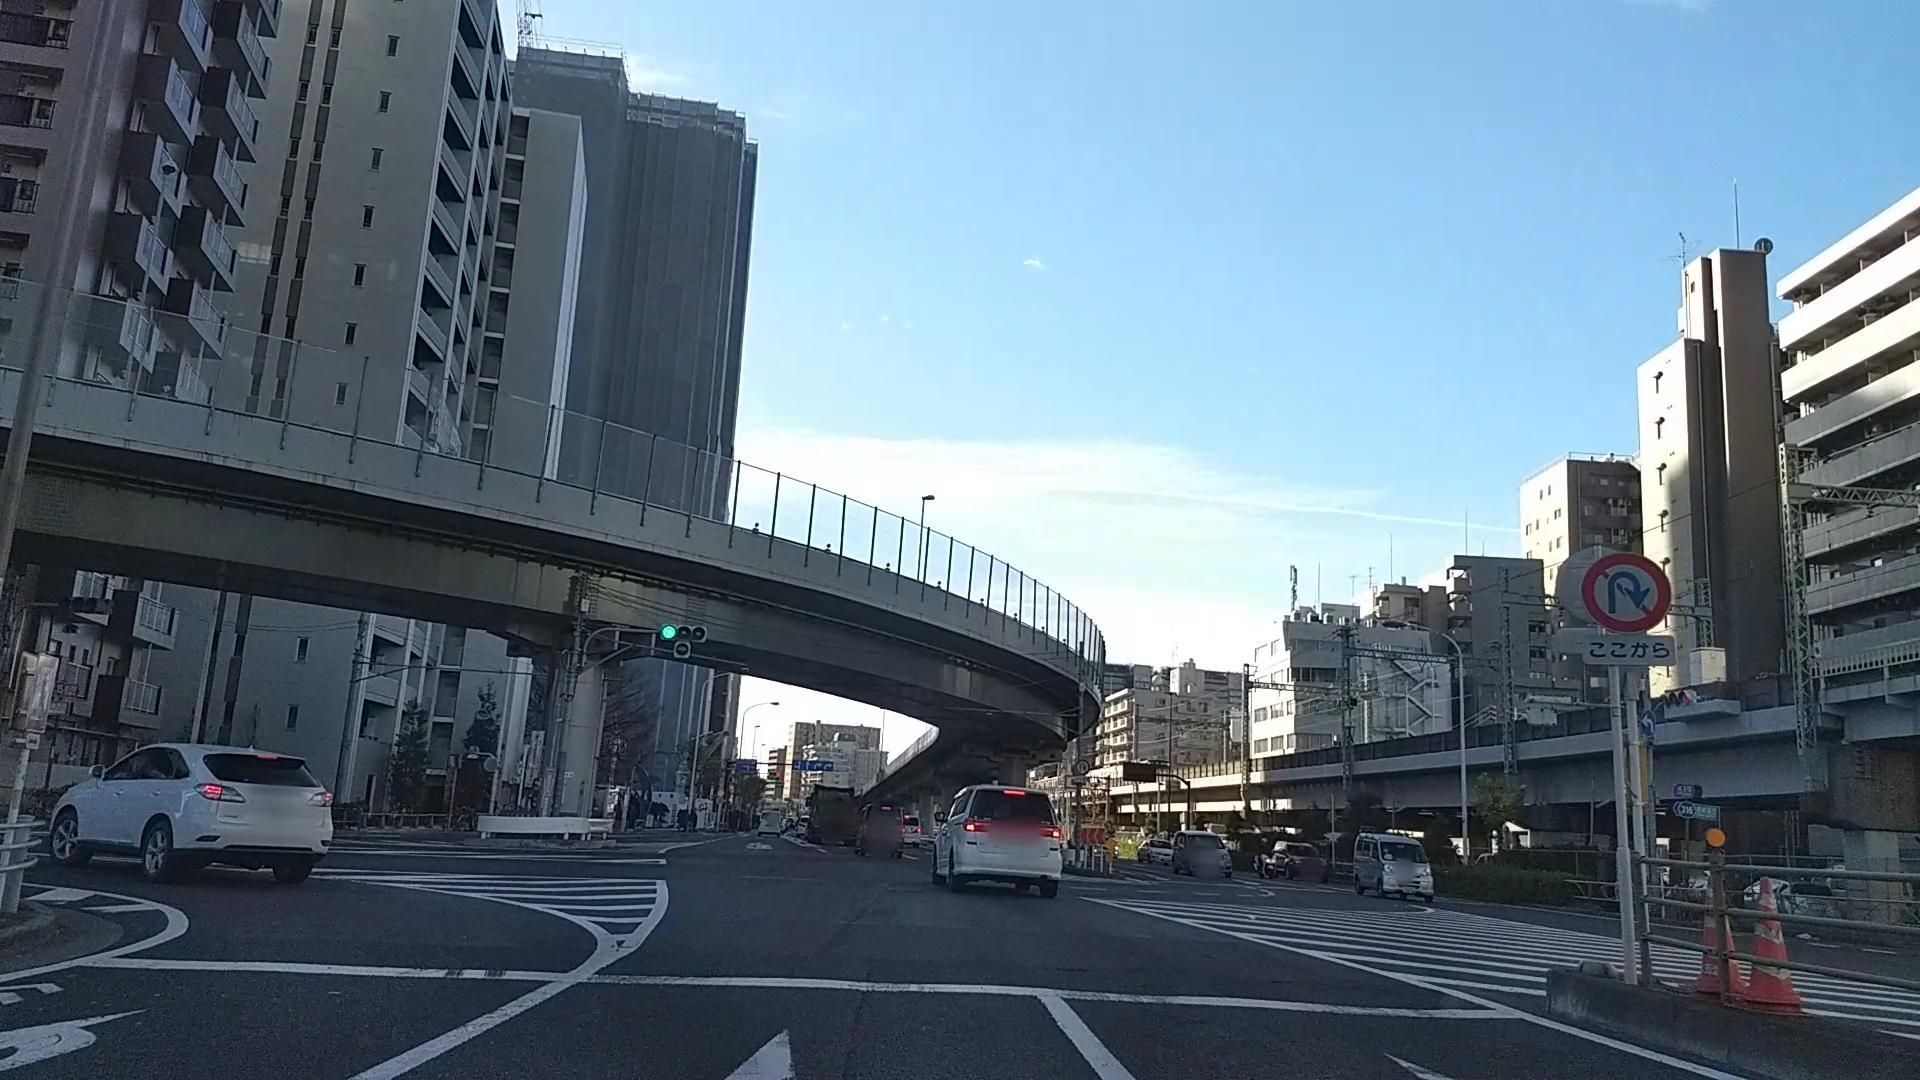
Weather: clear
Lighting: day
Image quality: good
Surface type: driving surface
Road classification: steps, footway
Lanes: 3
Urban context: urban centre
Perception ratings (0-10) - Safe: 1.67, Lively: 6.92, Beautiful: 3.27, Boring: 1.45, Depressing: 1.81, Wealthy: 5.91